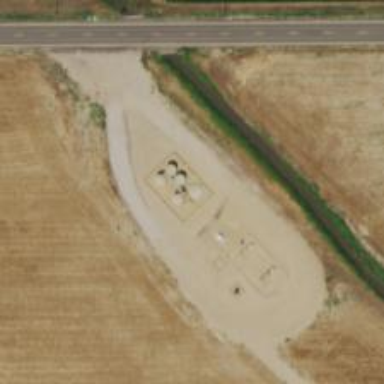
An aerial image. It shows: Storage tank with man-made structure.